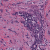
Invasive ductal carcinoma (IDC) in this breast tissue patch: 1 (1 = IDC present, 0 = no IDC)